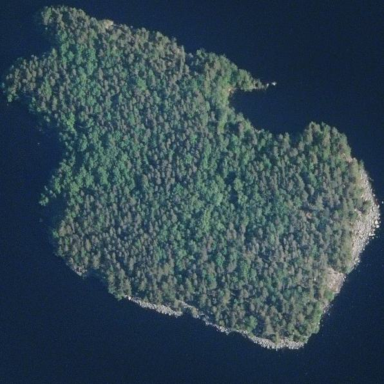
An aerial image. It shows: Islet covered with woodland.